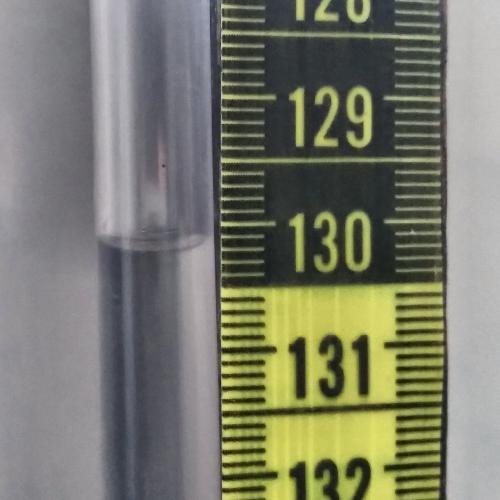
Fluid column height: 130.2 cm